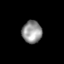
Tissue: skin
Cell type: Epithelial cells
Senescence score: 0.27
Nuclear area (px): 433
Mean DAPI intensity: 148.289